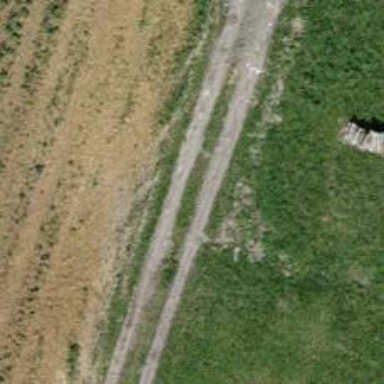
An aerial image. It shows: Track with grade 2 tracktype.